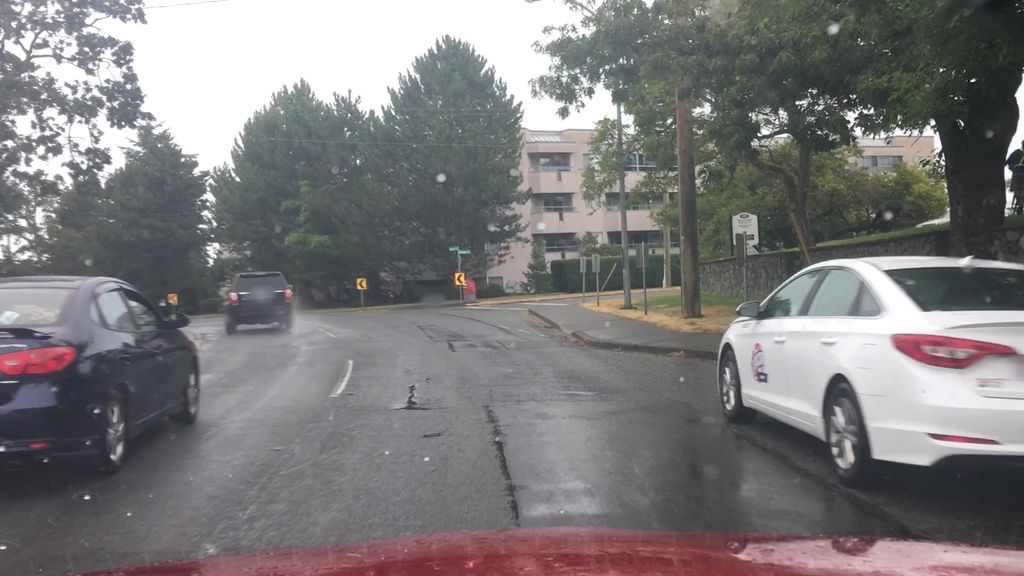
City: victoria